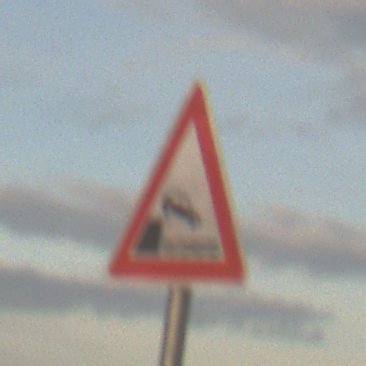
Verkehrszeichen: Ufer
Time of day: SunriseSunset
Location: Outdoor (Nature)
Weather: PartlyCloudy
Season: NotSpecified
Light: Natural